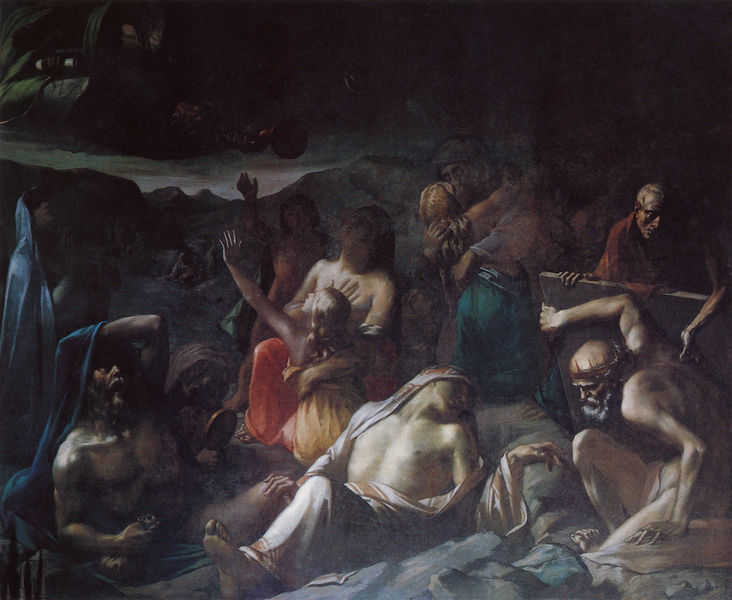
Titel: La Résurrection des morts, Die Auferstehung der Toten
Künstler: Paul Marc Joseph Chenavard
Standort: Bohal
Institution: Église Paroissiale
Schlagwörter: akt, blau, dunkel, gemälde, gott, gruppe, hand, himmel, kampf, körper, mann, nackt, schatten, umhang, wasser, weiß, baden, fluss, frauen, gelb, grün, landschaft, menschen, mädchen, sitzen, brust, finger, frankreich, frau, geste, hell, licht, männer, nacht, orange, rücken, schwarz, blick, rot, tuch, bart, gericht, arm, arme, barock, leiche, mensch, stein, tod, tot, toter, trauer, hände, öl, erde, mantel, stoff, tücher, gewänder, kind, klassizismus, mutter, höhle, krone, renaissance, kinder, stock, chaos, brüste, füße, kuss, umarmung, düster, stab, berge, gebirge, romantik, angst, krieg, not, historienbild, könig, lanze, tafel, zopf, detail, muskeln, finster, glatze, laken, platte, oberkörper, entblößt, oben, unten, alter, antike, greis, nakt, leichen, tote, furcht, leinwand, schlaglicht, hallo, beten, mythologie, verzweiflung, gefängnis, christus, grab, leichentuch, sterben, antik, apokalypse, elend, fegefeuer, götter, hilfe, hölle, jüngstes gericht, leid, leiden, schmerz, verdammte, gräber, dramatisch, flehen, seelen, historienmalerei, speer, david, verstecken, kranke, leigen, bitte, el greco, drama, gericault, dornenkrone, auferstehung, bitten, rettung, erlösung, klassisch, unterwelt, umhand, versinken, türkies, grabplatte, qualen, grabdeckel, jammer, auferstehung der toten, jüngster tag, errettung, öl gemälde, plagen, bestrafung, racheengel, jüngstes, kontrastreich, vorhölle, getein, junga, toten, christliches motiv, blöau, apolkalypse, greichrisch